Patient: sex M, age 65
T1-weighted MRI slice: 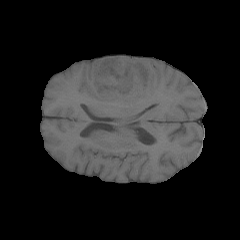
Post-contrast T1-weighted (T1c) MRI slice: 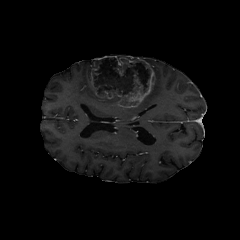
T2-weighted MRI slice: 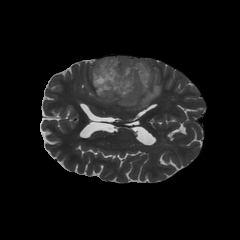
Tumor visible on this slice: yes
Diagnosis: Glioblastoma, IDH-wildtype
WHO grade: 4